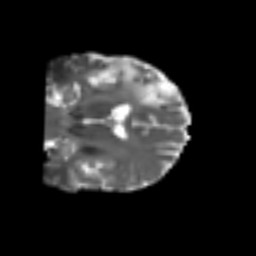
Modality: T2w
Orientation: coronal
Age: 49
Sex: male
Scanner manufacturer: siemens
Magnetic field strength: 3 T
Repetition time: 4.999 s
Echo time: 0.07946 s